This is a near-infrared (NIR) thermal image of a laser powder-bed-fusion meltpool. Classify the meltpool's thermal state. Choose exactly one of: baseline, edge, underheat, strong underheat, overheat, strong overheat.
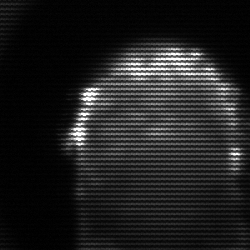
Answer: baseline